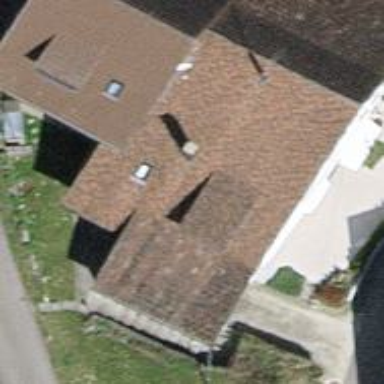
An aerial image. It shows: Building with tiled roof.